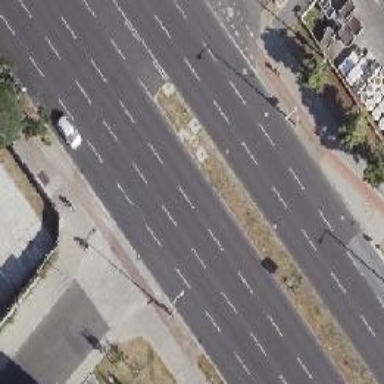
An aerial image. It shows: Primary highway with dual carriageway. The asphalt road includes cycle track on the right side.